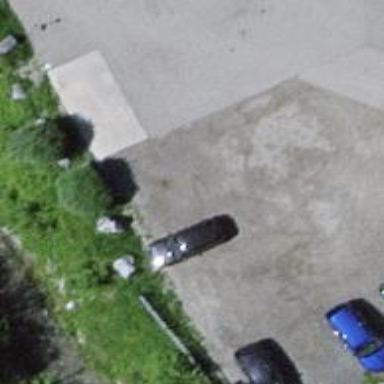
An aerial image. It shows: Motorcycle parking facility.